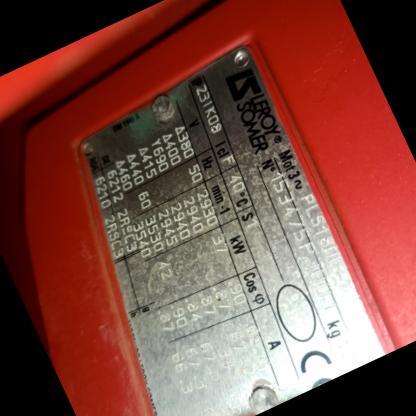
Klasa: tabliczka-znamionowa